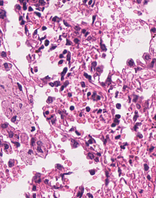
Tumor epithelial tissue: no
Tumor-associated stroma tissue: no
Normal tissue: yes